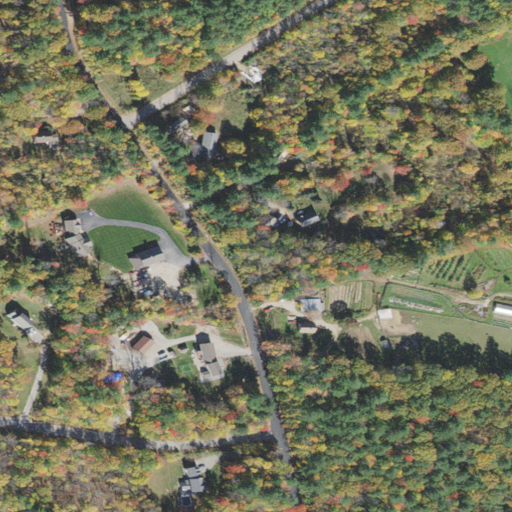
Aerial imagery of mountain in New Hampshire named Willow Hill containing mixed forest, low intensity development, open development, deciduous forest, shrub, evergreen forest, medium intensity development, and grassland